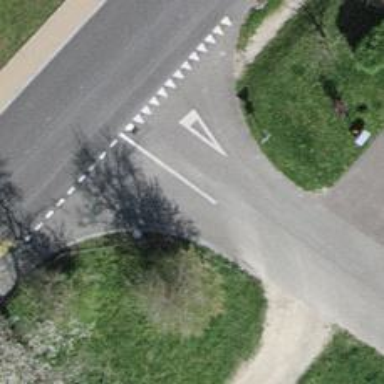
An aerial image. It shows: Unmarked road crossing.